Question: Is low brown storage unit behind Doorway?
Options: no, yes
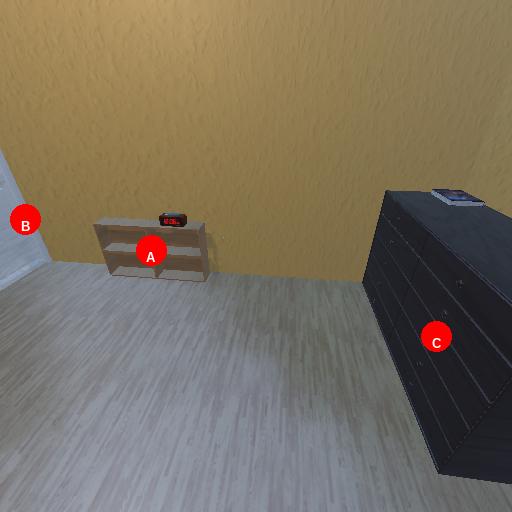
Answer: no